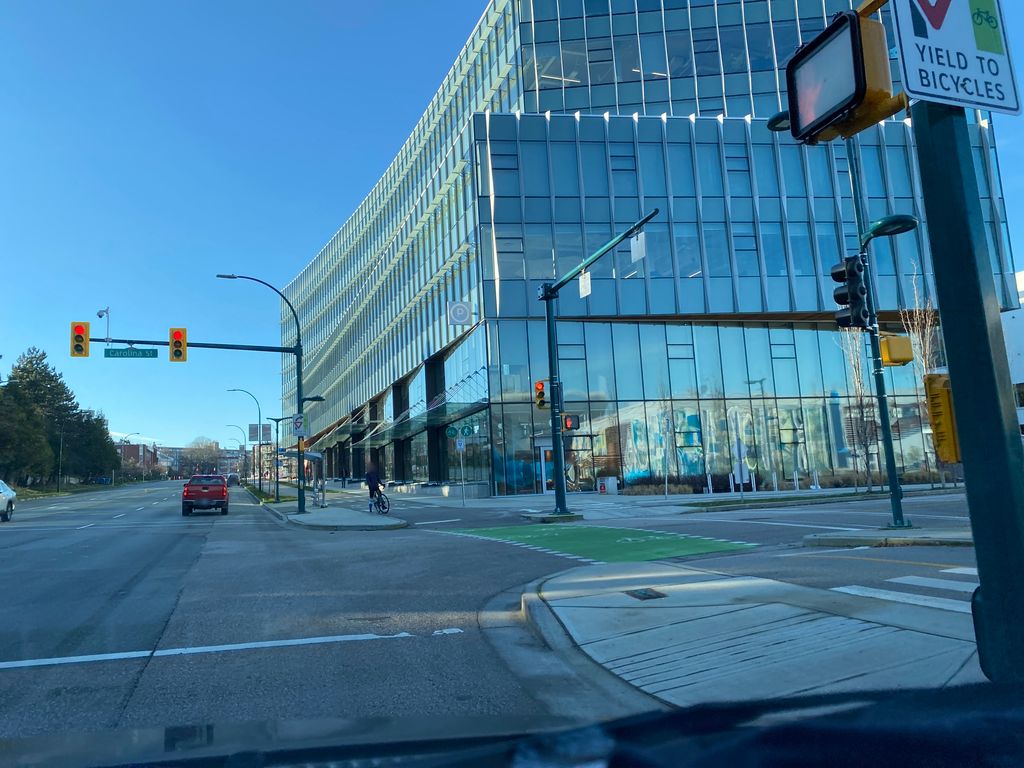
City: vancouver